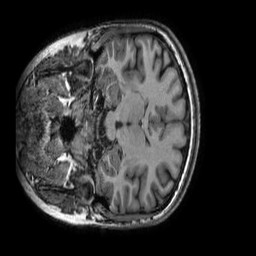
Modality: T1w
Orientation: coronal
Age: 19
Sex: female
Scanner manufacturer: ge
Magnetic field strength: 3 T
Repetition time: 0.008816 s
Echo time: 0.003788 s